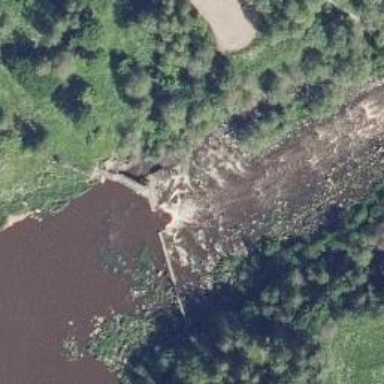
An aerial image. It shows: Scene featuring rapids in waterway.